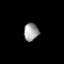
Tissue: prostate
Cell type: Fibroblasts
Senescence score: 0.6864
Nuclear area (px): 257
Mean DAPI intensity: 156.895